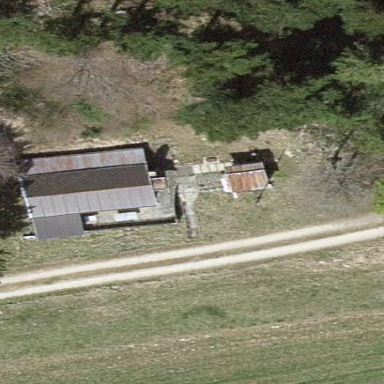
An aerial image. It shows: Simple and straightforward house.